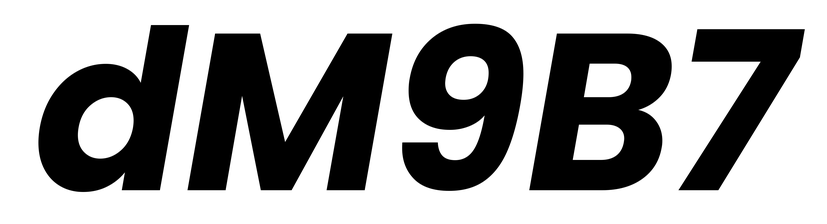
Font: Poppins-BoldItalic